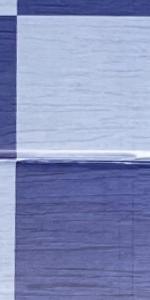
Label: Empty